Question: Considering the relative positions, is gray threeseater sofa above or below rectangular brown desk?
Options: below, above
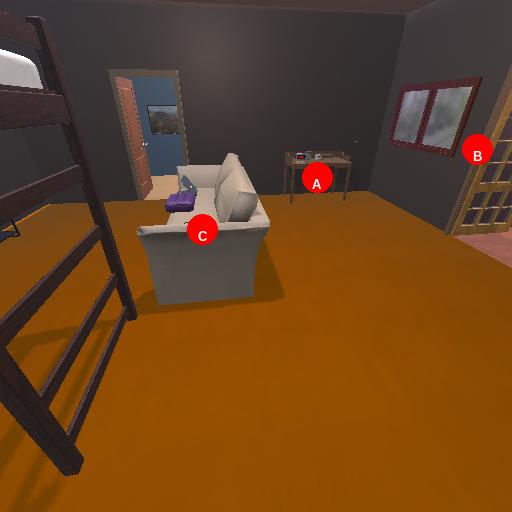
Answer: below